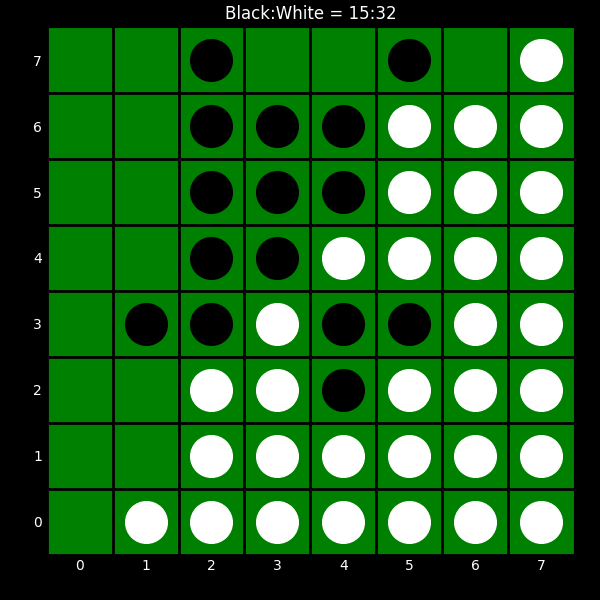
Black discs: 15
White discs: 32